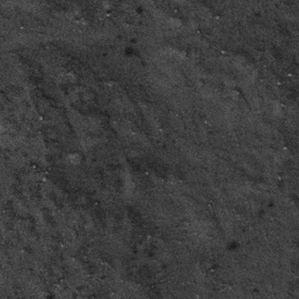
Label: frost